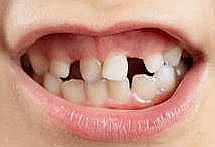
Condition: hypodontia